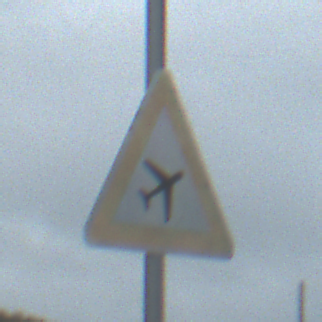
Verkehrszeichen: FlugbetriebLinks
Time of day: Midday
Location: Outdoor (Suburban)
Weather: Overcast
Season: NotSpecified
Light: Natural